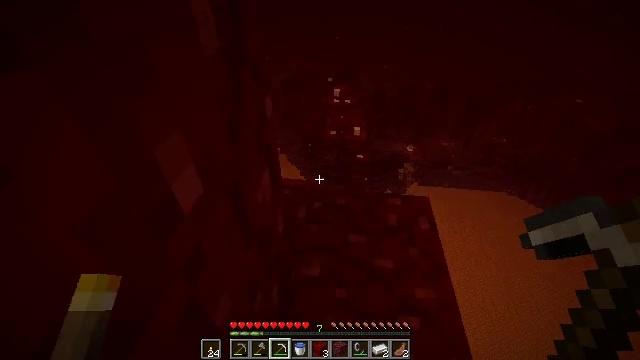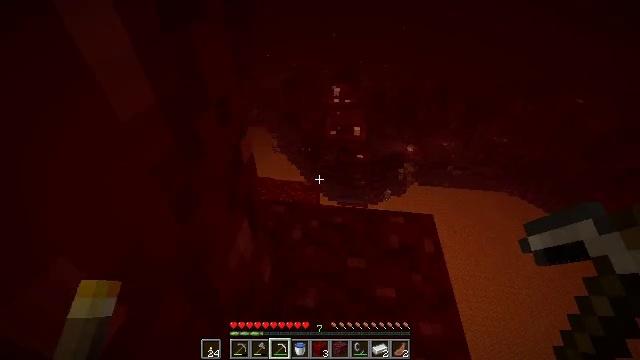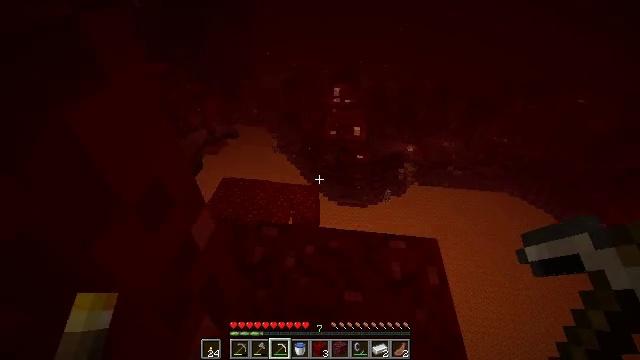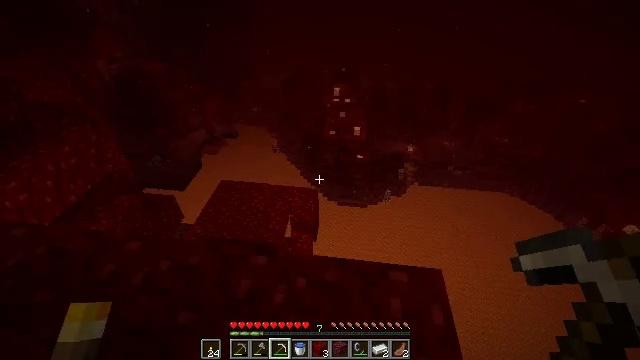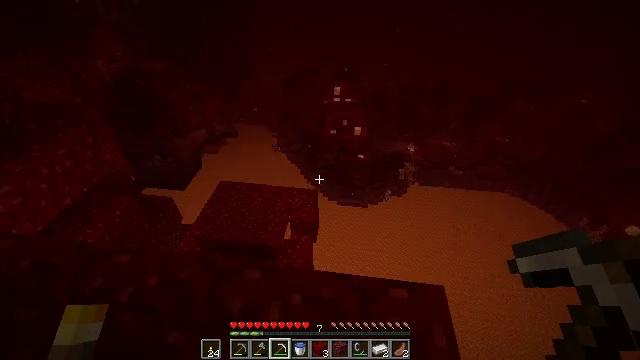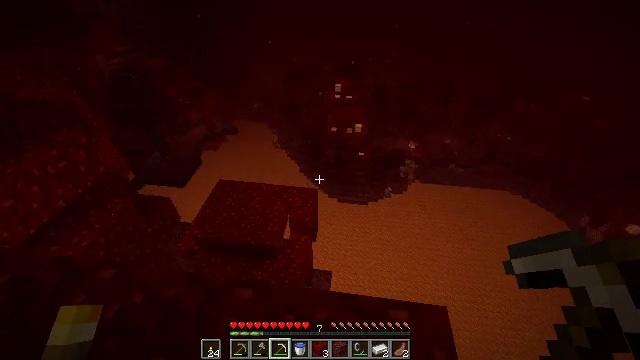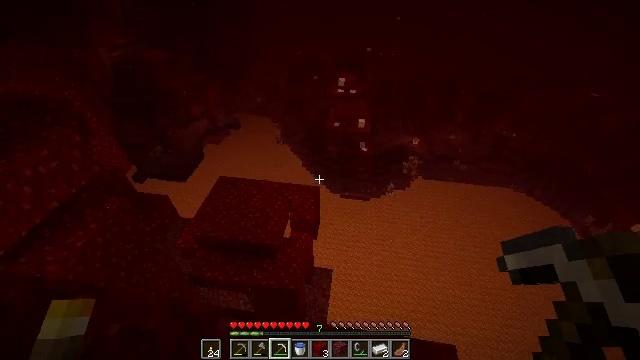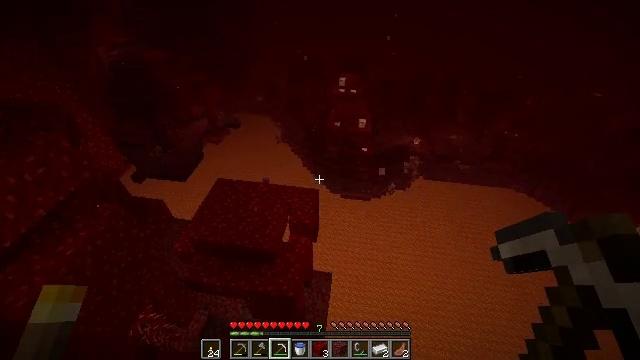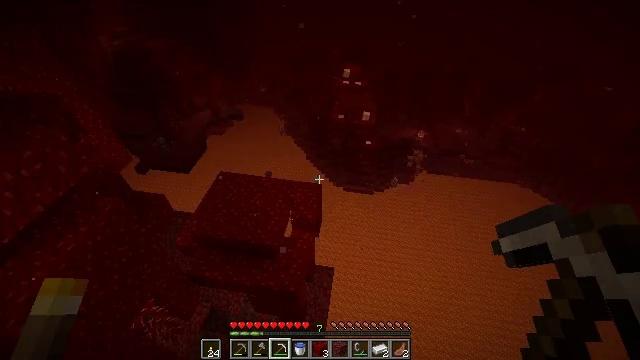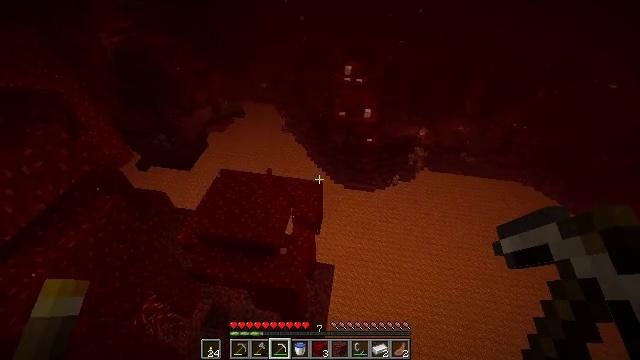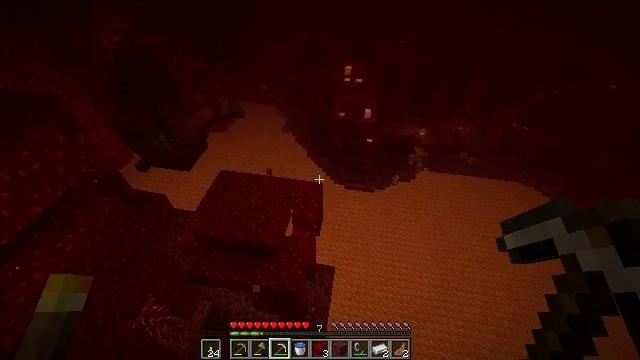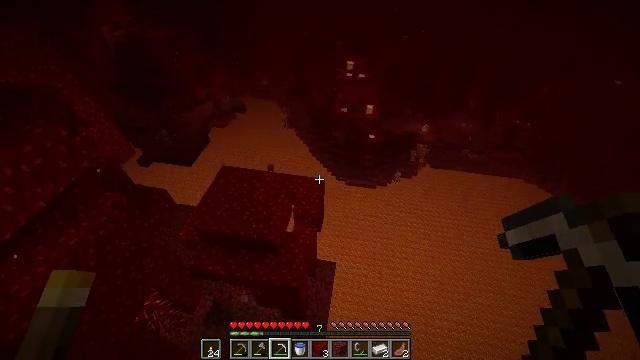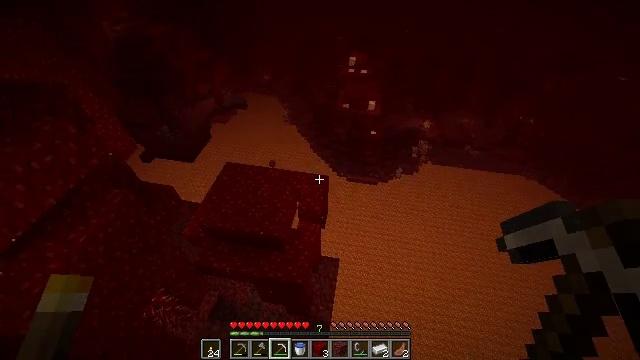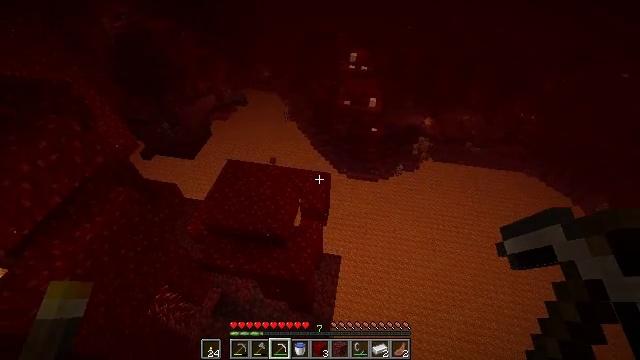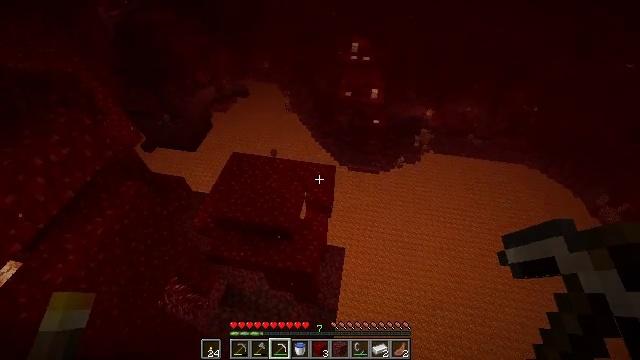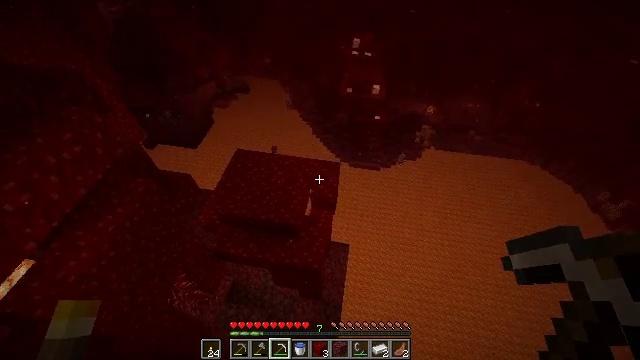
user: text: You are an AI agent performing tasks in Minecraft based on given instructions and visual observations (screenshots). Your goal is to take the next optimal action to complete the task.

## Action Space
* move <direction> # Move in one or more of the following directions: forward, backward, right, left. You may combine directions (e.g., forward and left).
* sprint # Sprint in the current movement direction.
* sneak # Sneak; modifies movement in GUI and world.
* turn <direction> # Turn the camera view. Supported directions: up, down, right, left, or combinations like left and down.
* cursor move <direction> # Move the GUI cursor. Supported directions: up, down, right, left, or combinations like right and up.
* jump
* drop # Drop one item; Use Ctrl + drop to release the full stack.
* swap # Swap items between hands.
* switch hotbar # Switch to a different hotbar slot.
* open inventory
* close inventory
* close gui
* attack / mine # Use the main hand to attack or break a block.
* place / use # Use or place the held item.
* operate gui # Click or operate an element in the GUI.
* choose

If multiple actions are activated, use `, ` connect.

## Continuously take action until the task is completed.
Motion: motion action
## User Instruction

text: Mine the nether wart block in the Nether.
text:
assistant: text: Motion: move forward
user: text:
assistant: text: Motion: move forward
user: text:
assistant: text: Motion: move forward
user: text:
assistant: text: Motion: move forward
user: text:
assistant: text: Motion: move forward
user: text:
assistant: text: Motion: move forward, turn down
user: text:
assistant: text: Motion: move forward
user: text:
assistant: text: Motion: turn down
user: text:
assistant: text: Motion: no_op
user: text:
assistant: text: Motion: no_op
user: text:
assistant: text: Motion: move left
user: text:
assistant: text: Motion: move left
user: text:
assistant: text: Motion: move left
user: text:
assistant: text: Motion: move left, turn down
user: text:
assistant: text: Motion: move left
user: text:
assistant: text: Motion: move left
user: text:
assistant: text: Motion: move left, turn down
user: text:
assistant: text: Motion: move back and move left, turn down
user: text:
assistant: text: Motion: move back, turn down
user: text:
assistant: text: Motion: move back, turn down
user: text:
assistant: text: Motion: move back
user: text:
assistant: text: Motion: move back
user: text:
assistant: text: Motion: move back
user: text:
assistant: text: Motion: move back
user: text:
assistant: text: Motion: no_op
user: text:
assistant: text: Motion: turn left
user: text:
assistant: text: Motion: turn left and up
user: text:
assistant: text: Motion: move forward, turn left and up
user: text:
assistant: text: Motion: move forward, turn left
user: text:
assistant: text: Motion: move forward, turn left